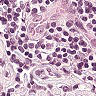
Metastatic tissue present: no